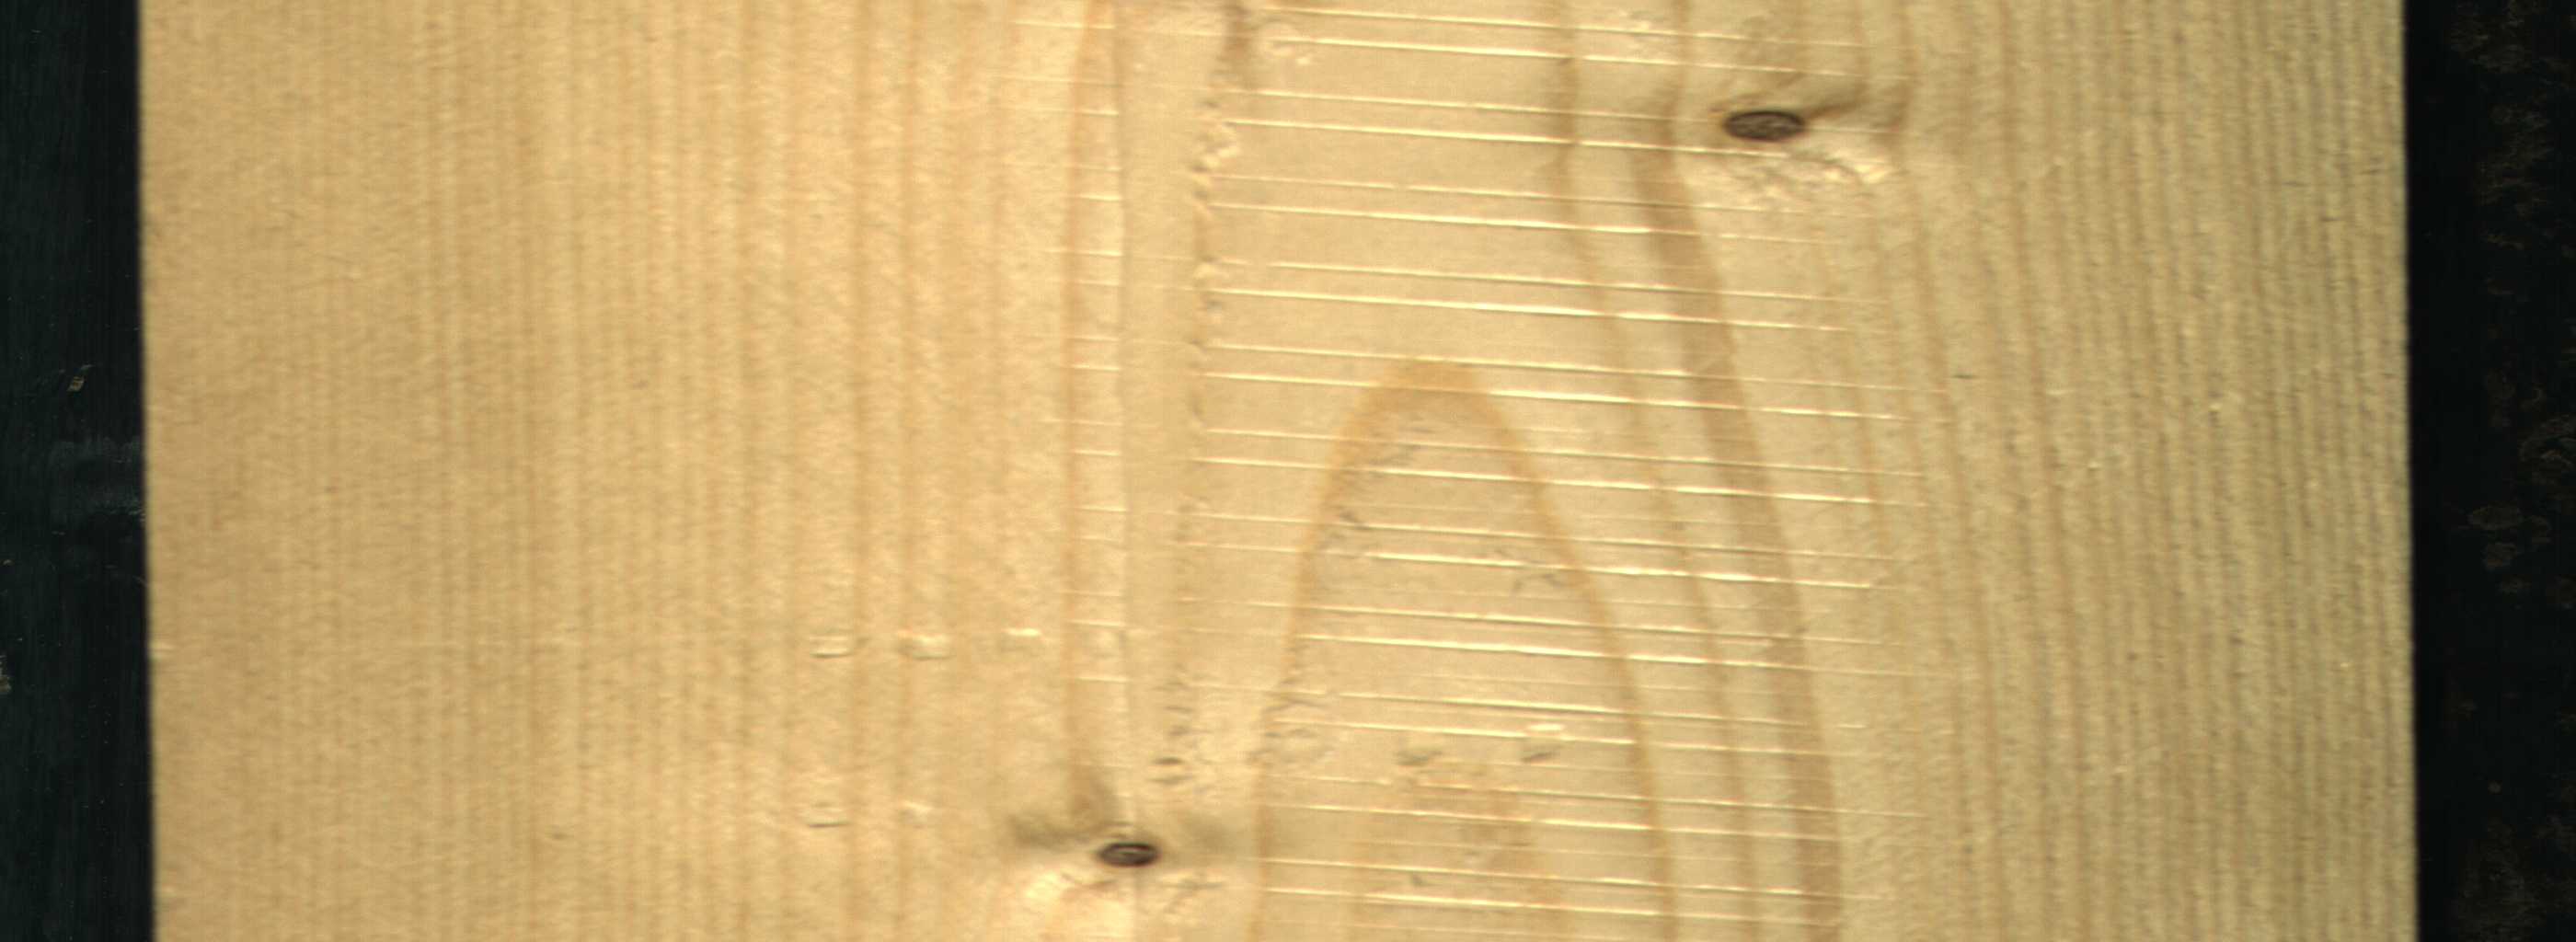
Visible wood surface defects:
Dead_Knot
Live_Knot